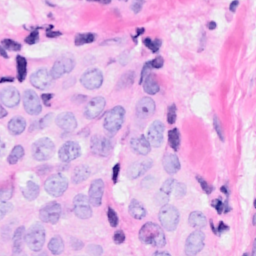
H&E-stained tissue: Breast